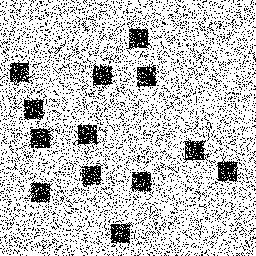
Squares: 13
Triangles: 0
Stars: 0
Total shapes: 13